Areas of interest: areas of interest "School"
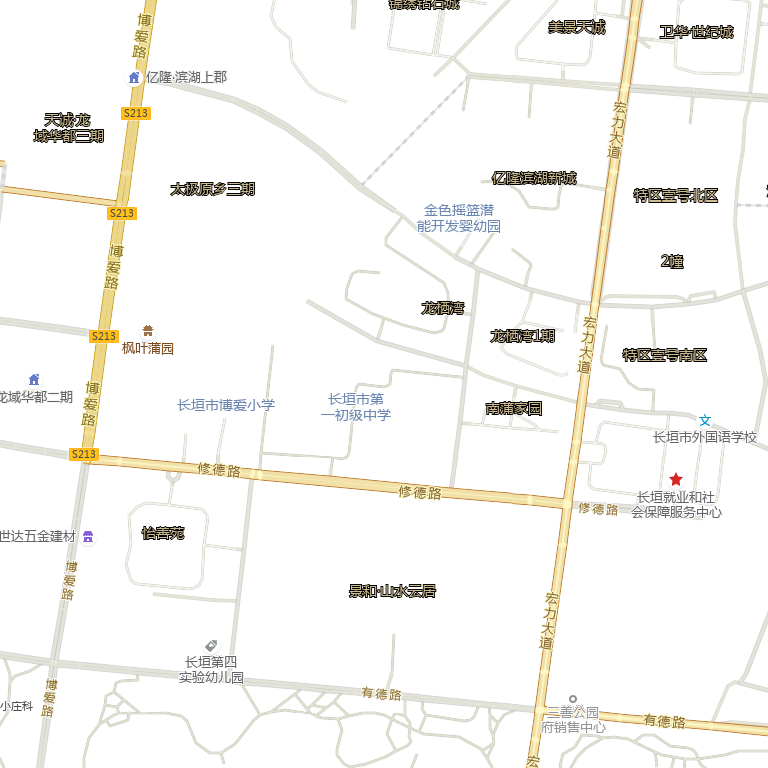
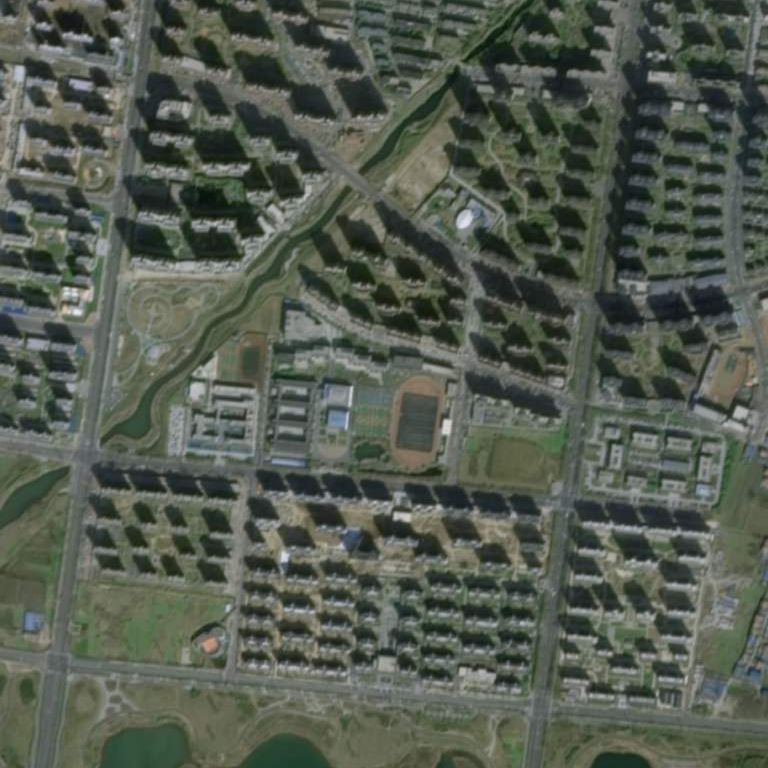